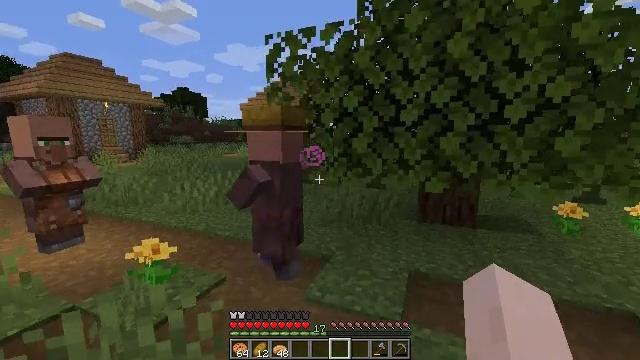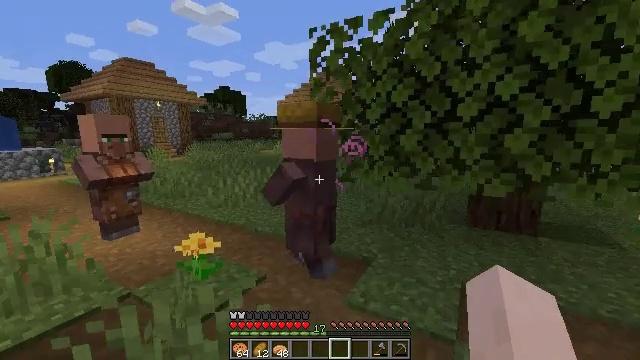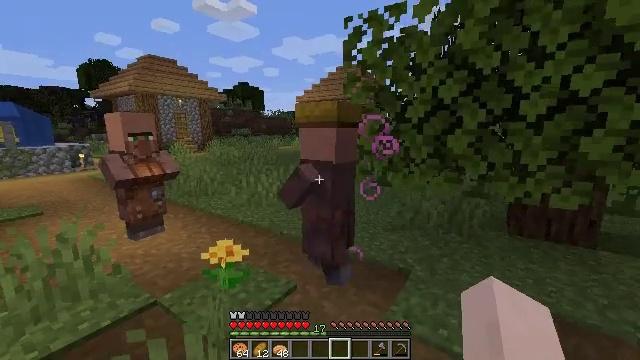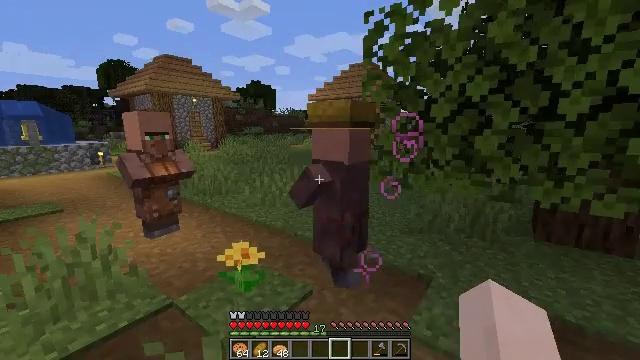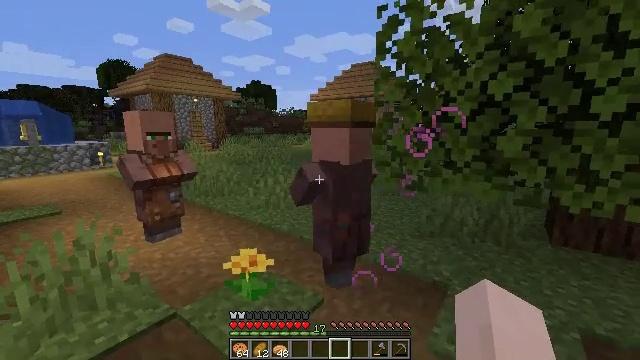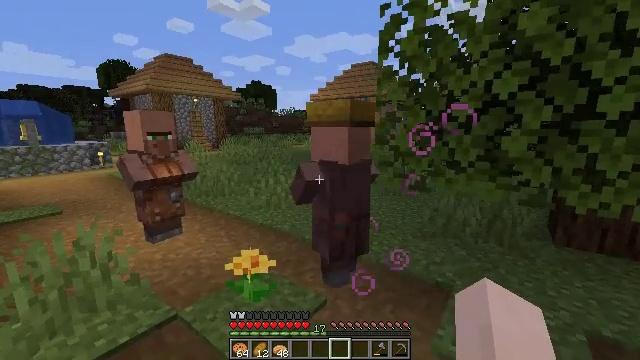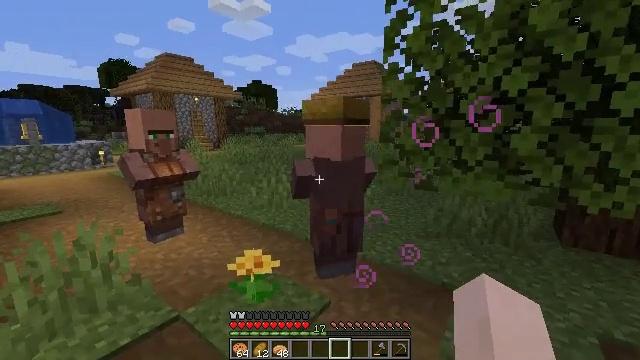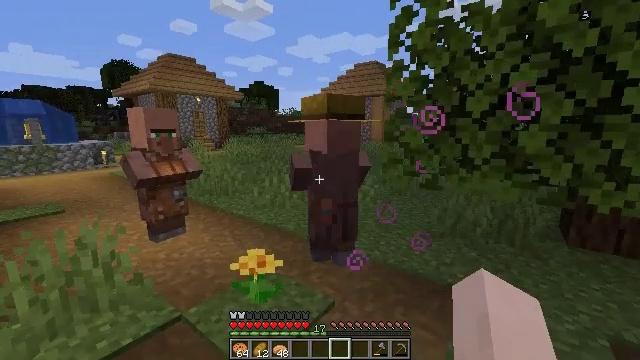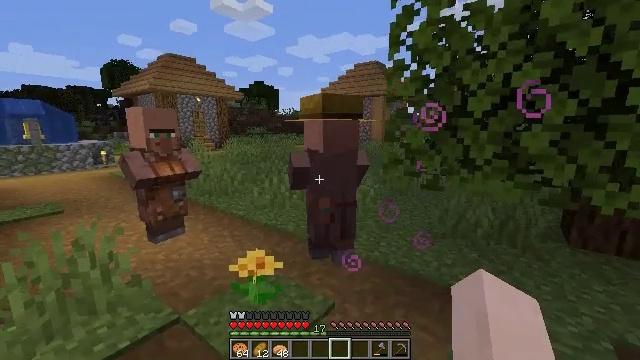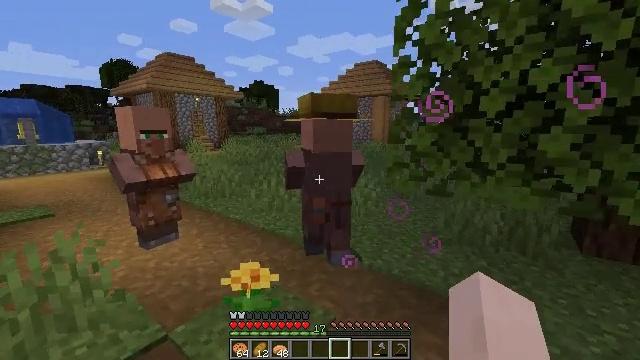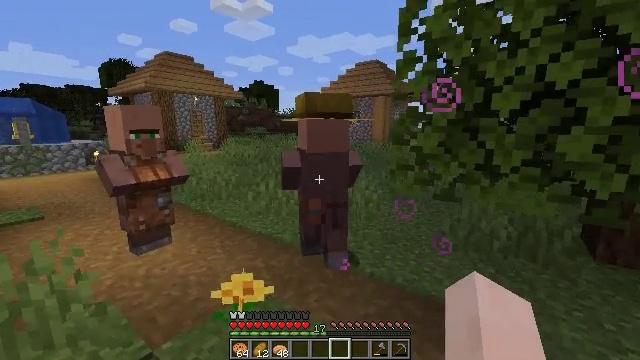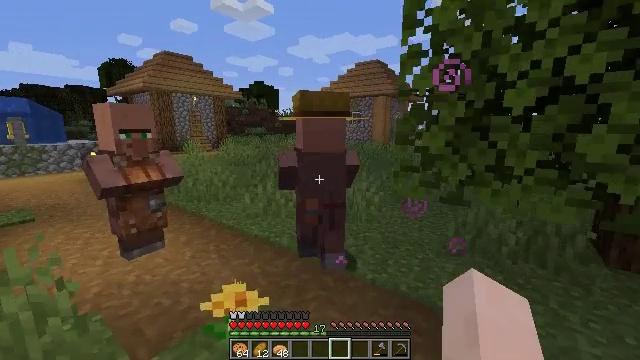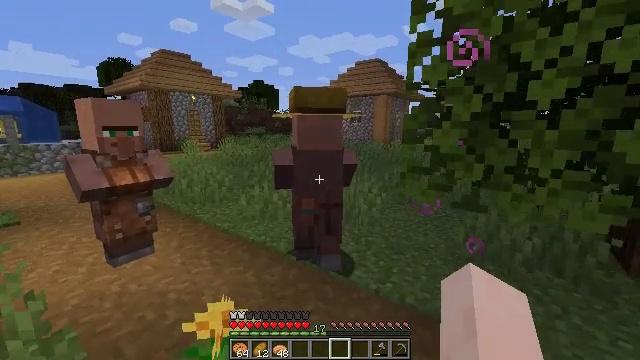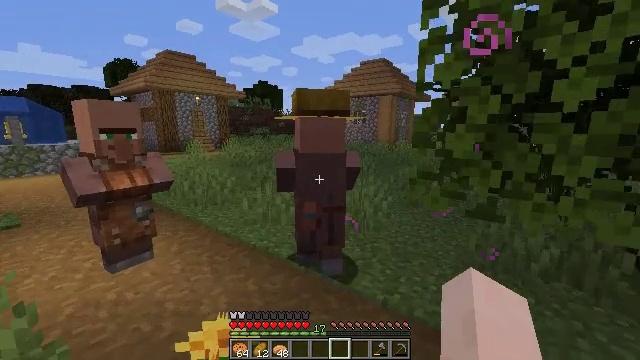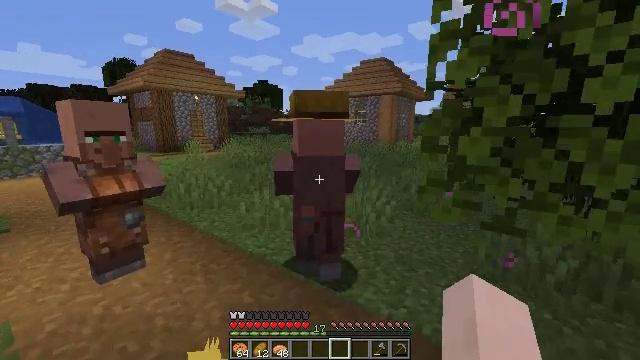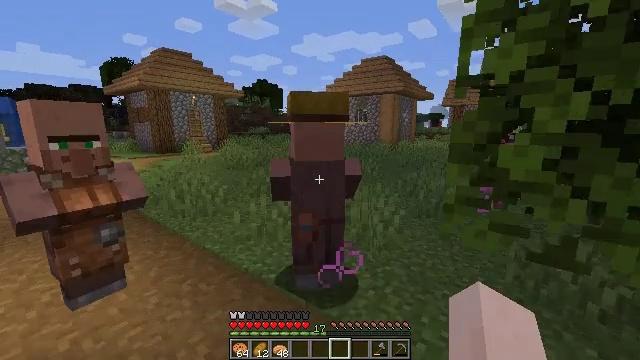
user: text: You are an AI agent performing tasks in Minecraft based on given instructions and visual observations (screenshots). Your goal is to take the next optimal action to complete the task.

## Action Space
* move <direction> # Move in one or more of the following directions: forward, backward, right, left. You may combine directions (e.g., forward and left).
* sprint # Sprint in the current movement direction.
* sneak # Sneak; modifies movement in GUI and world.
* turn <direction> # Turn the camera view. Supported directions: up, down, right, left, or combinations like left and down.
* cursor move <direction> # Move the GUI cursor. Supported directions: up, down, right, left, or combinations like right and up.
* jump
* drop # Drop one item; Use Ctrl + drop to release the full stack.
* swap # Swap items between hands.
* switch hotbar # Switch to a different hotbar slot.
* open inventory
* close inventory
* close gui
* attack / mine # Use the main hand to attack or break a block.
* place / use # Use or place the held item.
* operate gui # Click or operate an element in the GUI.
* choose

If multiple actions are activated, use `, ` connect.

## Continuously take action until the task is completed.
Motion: motion action
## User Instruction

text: Craft a suspicious stew.
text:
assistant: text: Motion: move forward and move left, turn left
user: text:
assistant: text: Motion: move forward and move left, turn left
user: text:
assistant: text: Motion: move forward and move left, turn left
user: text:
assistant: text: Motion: no_op
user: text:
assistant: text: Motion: no_op
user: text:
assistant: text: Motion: no_op
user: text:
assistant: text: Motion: no_op
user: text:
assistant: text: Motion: move forward
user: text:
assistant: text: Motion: move forward
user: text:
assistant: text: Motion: move forward
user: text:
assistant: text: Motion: move forward
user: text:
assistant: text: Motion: move forward
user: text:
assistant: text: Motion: move forward
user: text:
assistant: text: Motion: move forward
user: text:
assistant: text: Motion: move forward
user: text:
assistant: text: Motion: move forward
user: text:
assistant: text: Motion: no_op
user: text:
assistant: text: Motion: no_op
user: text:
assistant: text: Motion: no_op
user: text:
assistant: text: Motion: no_op
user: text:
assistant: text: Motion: move forward
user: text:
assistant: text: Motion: move forward
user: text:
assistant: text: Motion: move forward
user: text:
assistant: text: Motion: move forward
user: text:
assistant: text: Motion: move forward
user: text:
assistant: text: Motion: move forward
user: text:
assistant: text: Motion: move forward
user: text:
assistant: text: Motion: move forward
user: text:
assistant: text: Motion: move forward and move right
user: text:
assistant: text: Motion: move forward and move right